Interaction volume radius: 5 \u00c5
Interaction volume height: 25 \u00c5
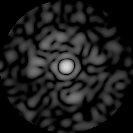
Disorder parameter: 0.8373